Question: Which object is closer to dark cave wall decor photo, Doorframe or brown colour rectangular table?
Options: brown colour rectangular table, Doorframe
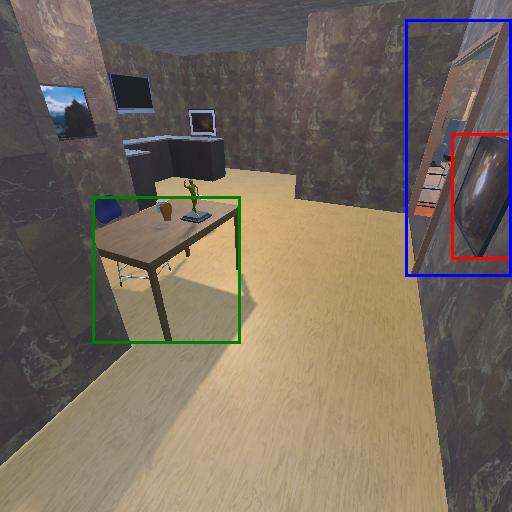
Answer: brown colour rectangular table